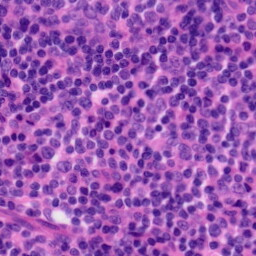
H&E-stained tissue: Tonsil